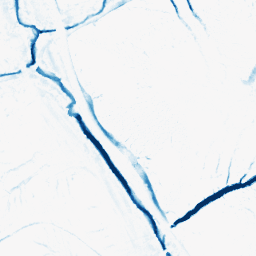
Category: morphological
Decomposition family: morphological
Decomposition parameters: operation: closing
size: 5
Upsampling method: sinc_hamming
Upsampling parameters: scale: 4
kernel_size: 8
Upsampling scale: 4